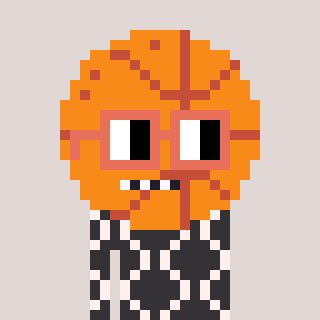
a pixel art character with square orange glasses, a basketball-shaped head and a grayscale-colored body on a warm background